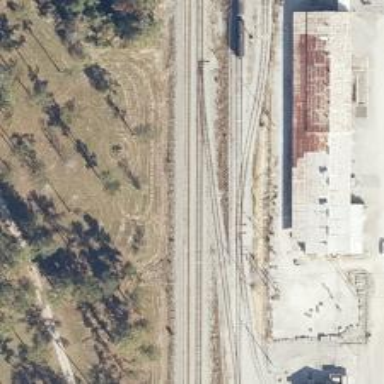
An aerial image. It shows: Railway spur service.